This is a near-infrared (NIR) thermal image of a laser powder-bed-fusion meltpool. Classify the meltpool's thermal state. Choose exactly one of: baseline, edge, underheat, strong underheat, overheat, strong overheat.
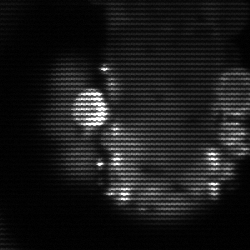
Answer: strong underheat